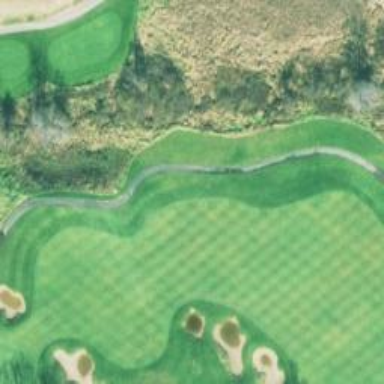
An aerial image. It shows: Path for golf carts.